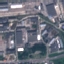
Land use / land cover: Industrial